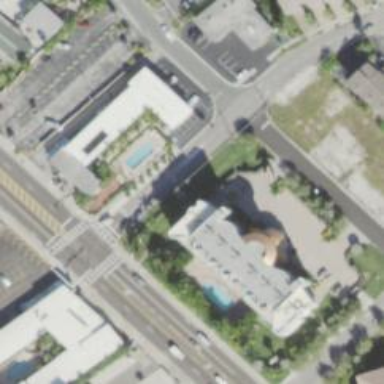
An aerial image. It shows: Hotel building.